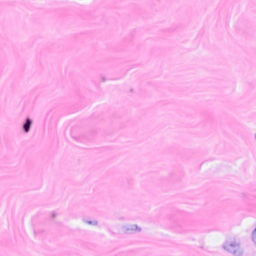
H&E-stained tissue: Breast